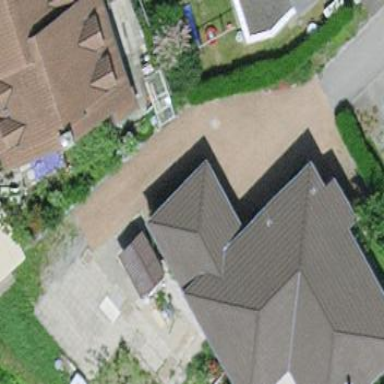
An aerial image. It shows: Garage.